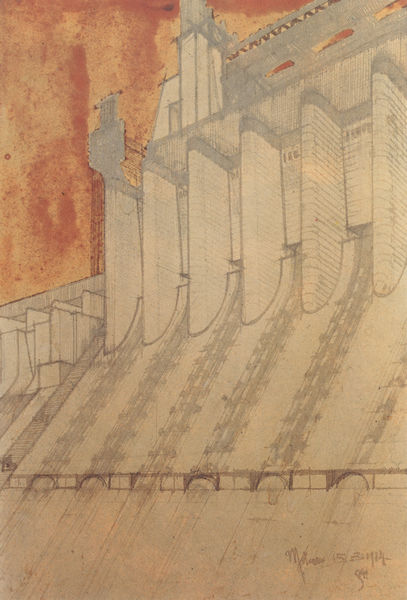
Titel: Centrale elettrica
Künstler: Antonio Sant' Elia
Standort: Milano
Institution: Collezione Accetti
Schlagwörter: dunkel, feuer, himmel, weiß, aquarell, gelb, braun, fenster, grau, hell, orange, pfeiler, schwarz, skizze, stützen, säule, säulen, zeichnung, anlage, dach, gebäude, haus, rot, beige, wand, architektur, stein, signatur, pfähle, brücke, schräg, schiff, bogen, fassade, italien, abhang, russland, hang, modern, mauer, ziegel, farbe, linien, fabrik, damm, hafen, industrie, rundbogen, strom, wehr, treppe, geländer, stufen, monumental, hoch, striche, tor, zinnen, bögen, futurismus, gang, burg, palast, beton, festung, gefälle, bleistift, entwurf, architrav, flecken, schräge, plan, schienen, schief, streben, monument, avantgarde, bauwerk, aufbau, aufriss, architekturzeichnung, leitungen, stadion, szizze, geäude, stützpfeiler, stelen, utopie, dachreiter, kraftwerk, burgmauer, wehrmauer, abfallend, schleuse, rohre, industriegebäude, sozialismus, hindernis, elektrizität, staustufe, staudamm, staumauer, stau, wasserkraftwerk, niagara, wasserwerk, stauwerk, stauwehr, e, avantgadre, entfurf, hoover